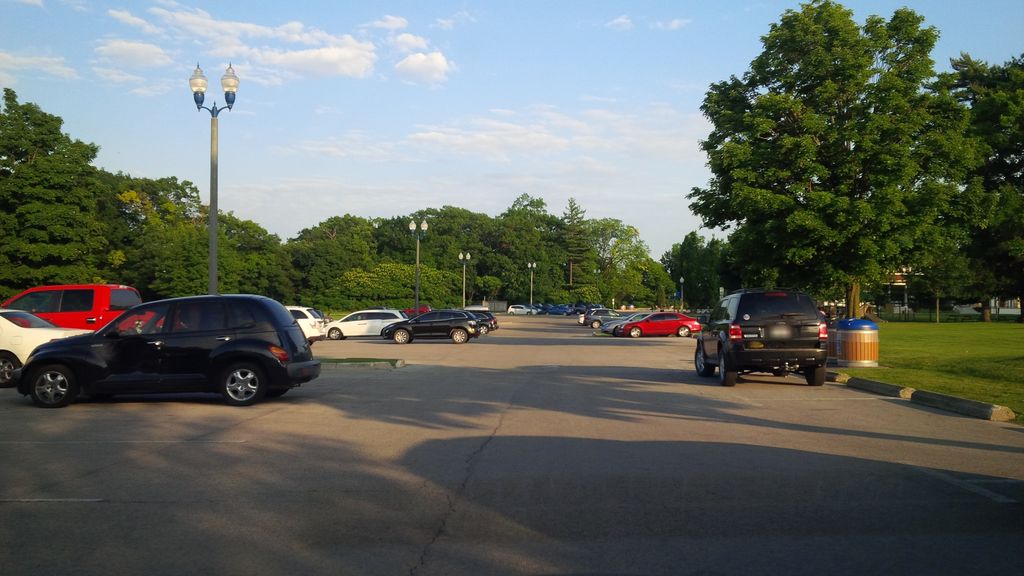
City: hamilton